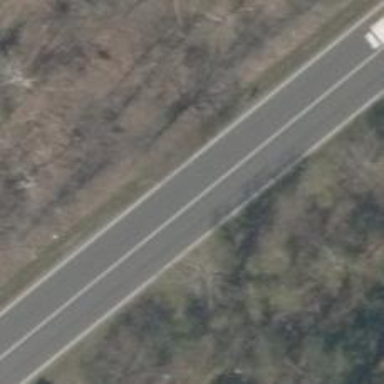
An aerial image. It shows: Primary road with asphalt surface.